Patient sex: F
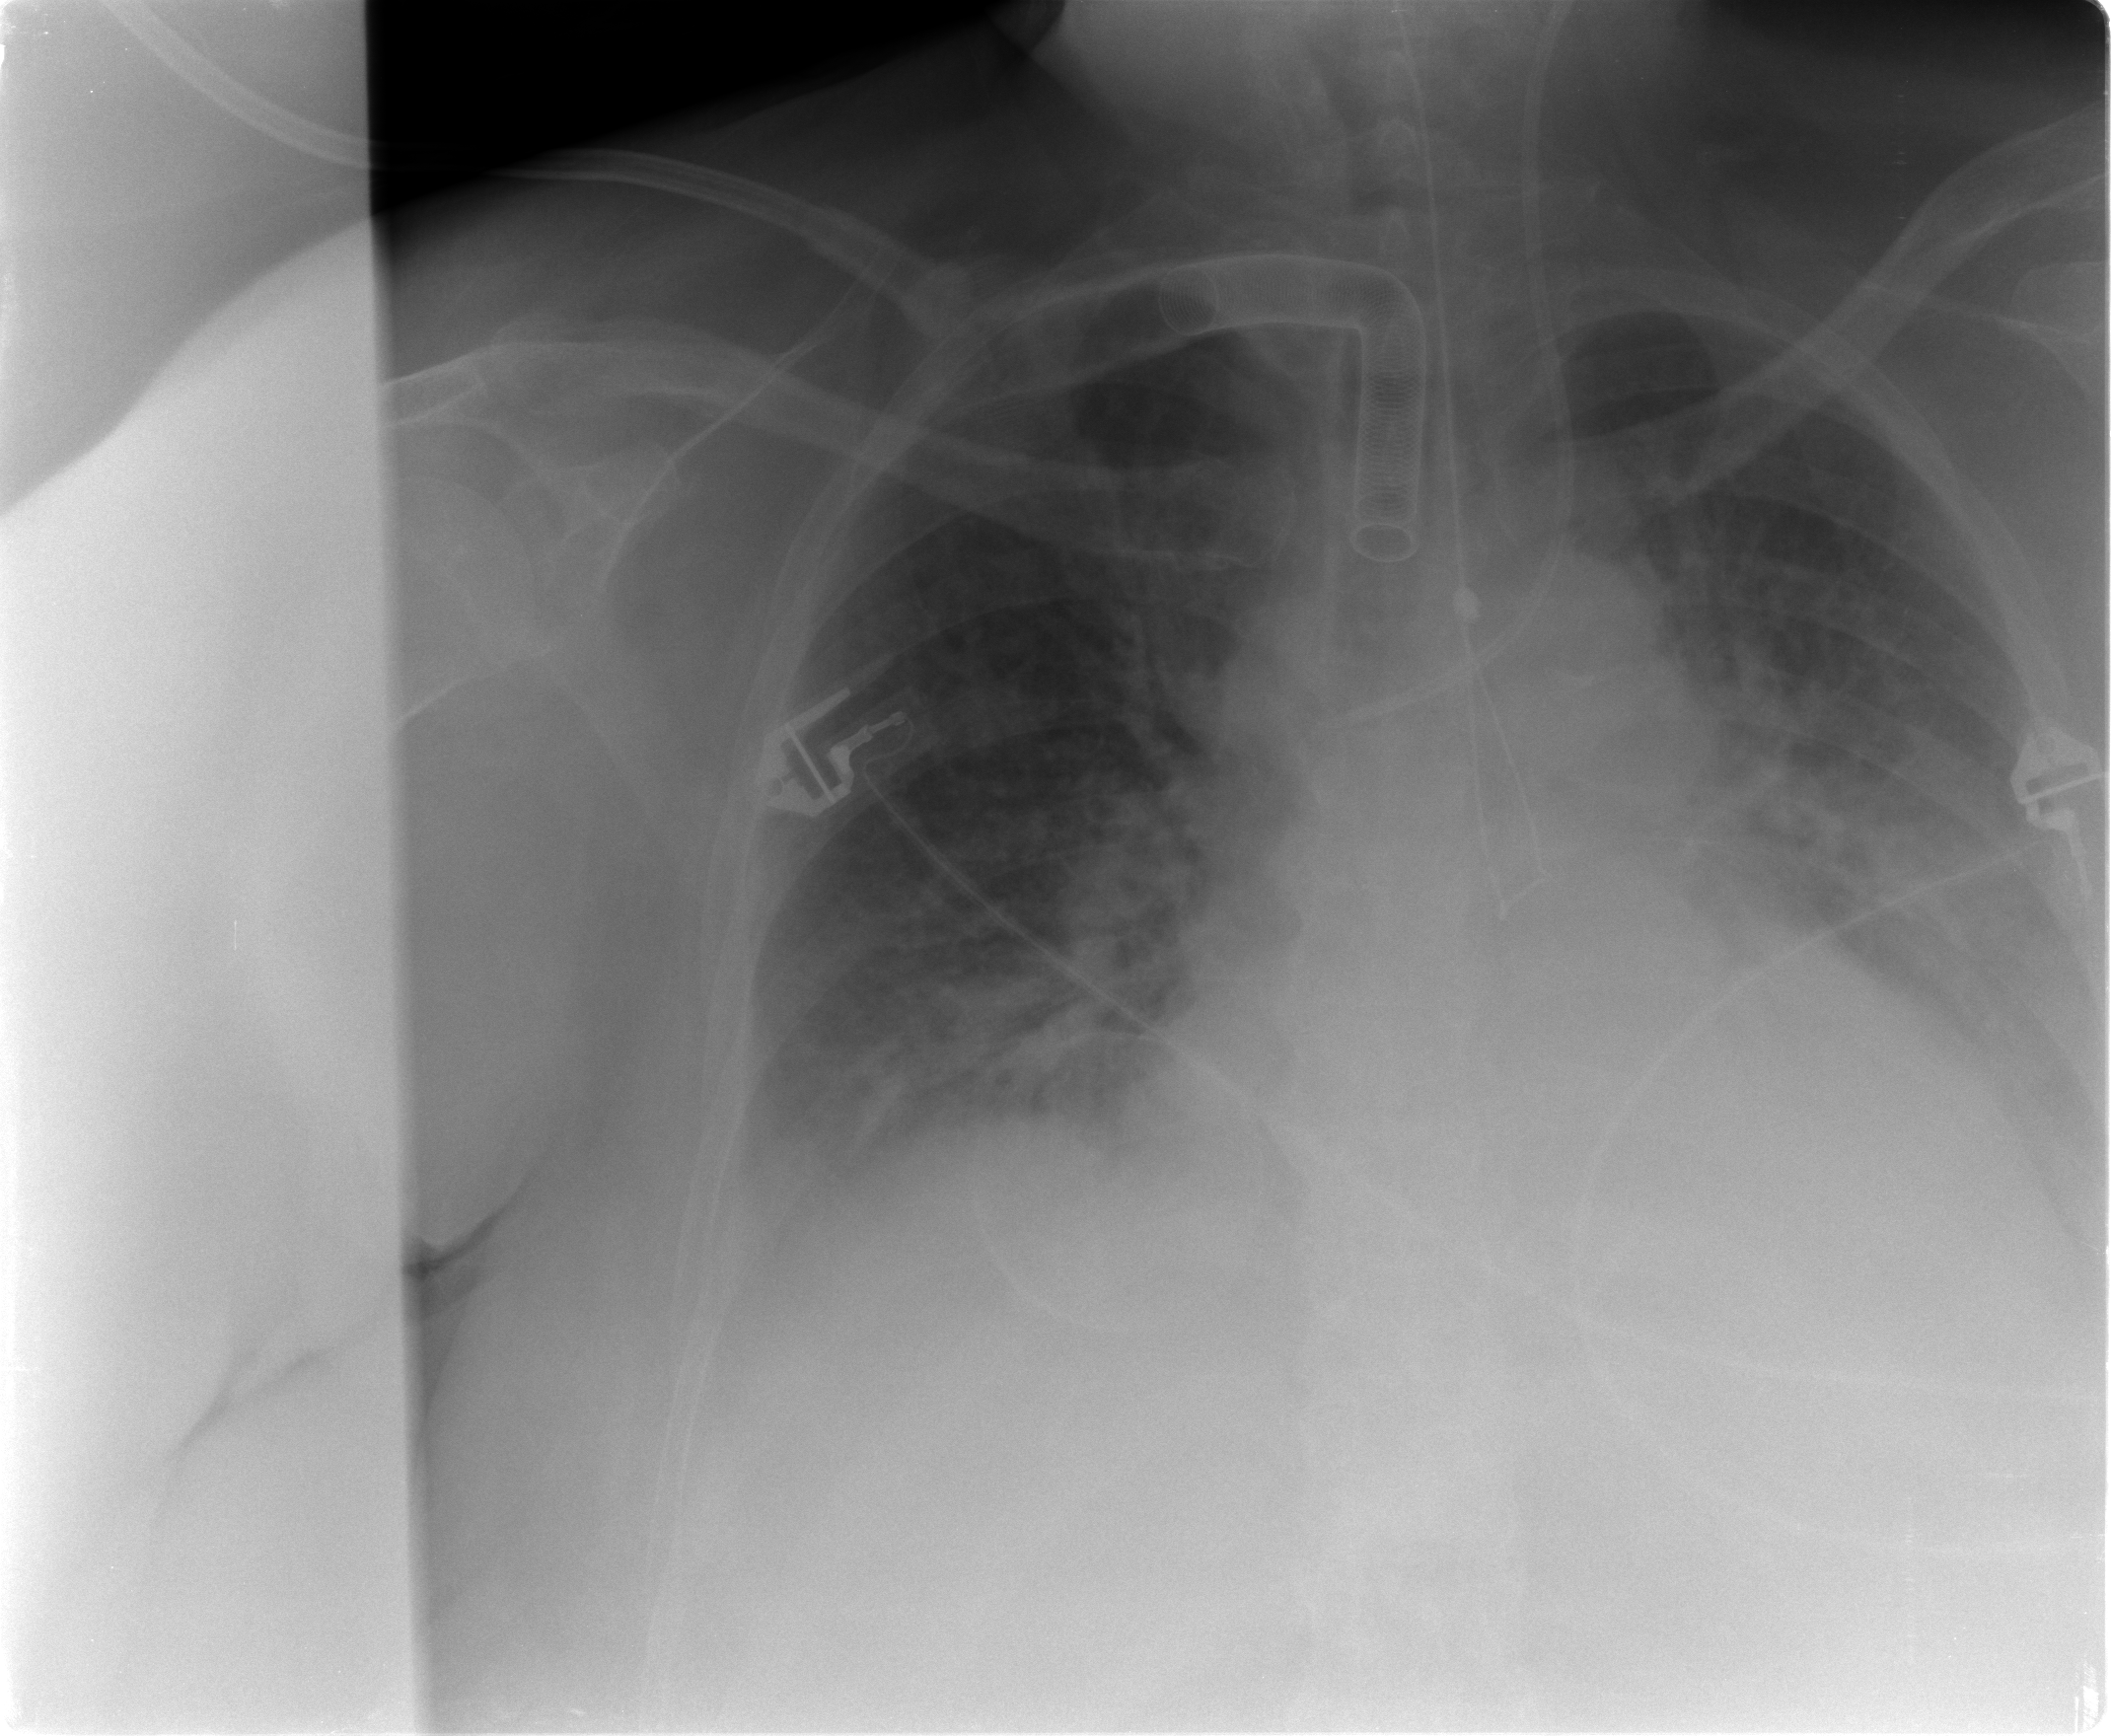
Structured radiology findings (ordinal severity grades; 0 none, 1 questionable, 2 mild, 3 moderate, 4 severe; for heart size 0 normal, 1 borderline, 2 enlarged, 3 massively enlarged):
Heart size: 0
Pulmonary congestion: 2
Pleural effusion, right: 2
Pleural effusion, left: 2
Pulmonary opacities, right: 0
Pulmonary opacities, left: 0
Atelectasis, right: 2
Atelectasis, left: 2